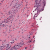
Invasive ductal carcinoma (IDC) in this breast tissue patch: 1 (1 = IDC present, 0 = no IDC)